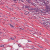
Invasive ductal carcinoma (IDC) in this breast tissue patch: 1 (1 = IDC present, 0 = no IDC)